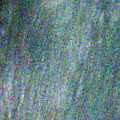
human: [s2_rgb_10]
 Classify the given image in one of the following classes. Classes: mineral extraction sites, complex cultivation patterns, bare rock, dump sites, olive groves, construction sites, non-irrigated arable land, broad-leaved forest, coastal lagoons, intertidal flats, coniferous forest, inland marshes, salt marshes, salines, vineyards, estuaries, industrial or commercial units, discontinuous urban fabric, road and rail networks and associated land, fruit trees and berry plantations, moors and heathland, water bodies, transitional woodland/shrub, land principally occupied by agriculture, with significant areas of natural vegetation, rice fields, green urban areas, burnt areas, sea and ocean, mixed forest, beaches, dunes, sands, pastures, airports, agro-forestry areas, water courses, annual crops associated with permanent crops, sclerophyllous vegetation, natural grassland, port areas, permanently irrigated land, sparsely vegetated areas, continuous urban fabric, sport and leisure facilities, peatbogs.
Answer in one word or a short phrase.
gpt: water bodies